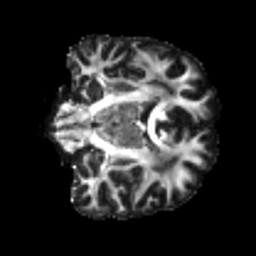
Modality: FA
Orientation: coronal
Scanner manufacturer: siemens
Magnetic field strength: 3 T
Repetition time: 4 s
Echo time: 0.0594 s